Field crop: maize
Growth stage: 2
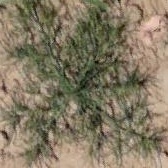
Species: salsola